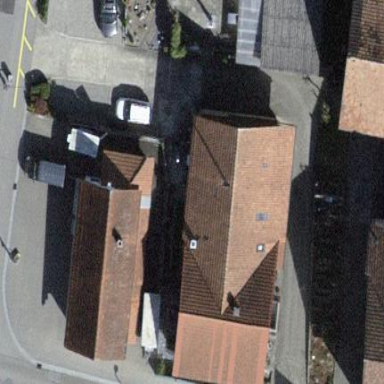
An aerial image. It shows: Building with tiled roof.